Question: In the embedded signing iFrame, there is an image included at the bottom of the interface:
<URL>
I'm guessing there's a 2x image script for Retina displays, but that image does not exist and is showing as a broken image:

This is less of a question and more of a report. Users using Retina Macbook Pro laptops are seeing a broken image at the bottom of the contract.
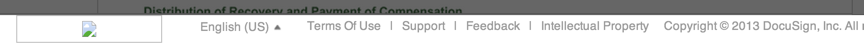
Answer: This is working fine for me when I test Embedded Signing. I'm testing on Chrome on a normal Mac Book Pro (i.e. not retina display), so I'm wondering if that's causing your issue. When I test on my MBP I see the following.

What happens if you test on a different device, do you get the same results?